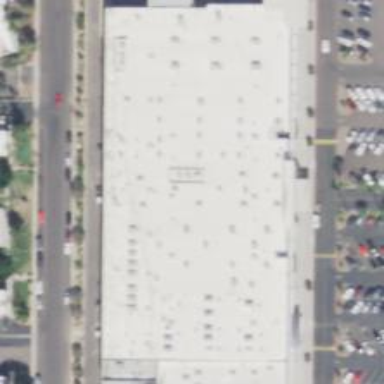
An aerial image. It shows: Building housing car repair shop.